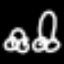
Label: octagon